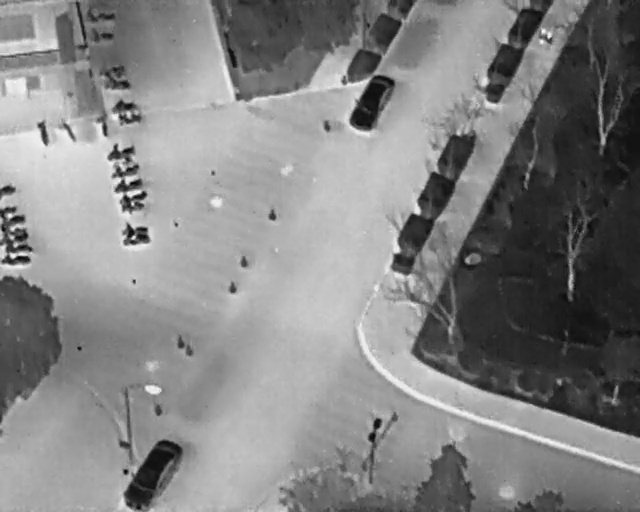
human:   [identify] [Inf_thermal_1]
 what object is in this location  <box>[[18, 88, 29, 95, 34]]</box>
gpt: <ref>1 medium car at the bottom left</ref>